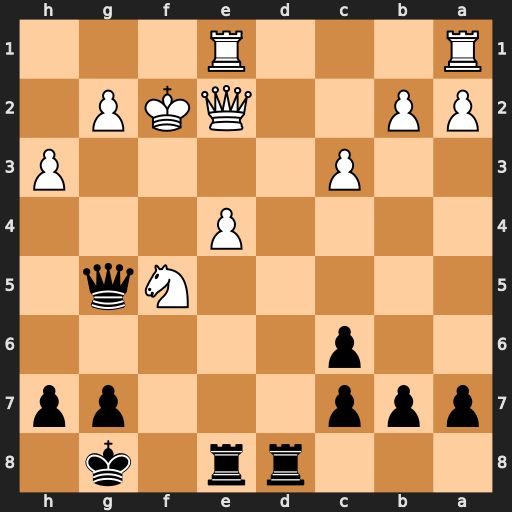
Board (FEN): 3rr1k1/ppp3pp/2p5/5Nq1/4P3/2P4P/PP2QKP1/R3R3
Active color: b
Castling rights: -
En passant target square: -
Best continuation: Rd2 Qxd2 Qxd2+